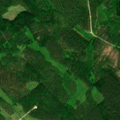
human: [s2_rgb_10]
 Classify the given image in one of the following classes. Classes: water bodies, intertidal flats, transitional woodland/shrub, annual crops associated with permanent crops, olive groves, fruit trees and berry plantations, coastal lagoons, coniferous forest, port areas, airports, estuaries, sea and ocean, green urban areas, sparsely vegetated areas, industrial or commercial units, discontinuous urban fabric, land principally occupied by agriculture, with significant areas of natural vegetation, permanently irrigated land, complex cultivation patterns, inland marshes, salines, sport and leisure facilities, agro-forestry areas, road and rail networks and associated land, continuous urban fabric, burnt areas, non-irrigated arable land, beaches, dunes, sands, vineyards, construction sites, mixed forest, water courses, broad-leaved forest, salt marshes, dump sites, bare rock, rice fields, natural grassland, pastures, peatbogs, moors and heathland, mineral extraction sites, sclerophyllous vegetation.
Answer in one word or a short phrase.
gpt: coniferous forest, mixed forest